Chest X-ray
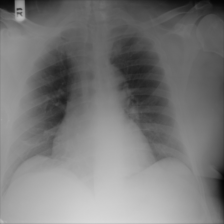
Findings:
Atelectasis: negative
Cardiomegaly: negative
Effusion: negative
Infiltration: negative
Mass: negative
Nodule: negative
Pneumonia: negative
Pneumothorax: negative
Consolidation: negative
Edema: negative
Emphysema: negative
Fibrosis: negative
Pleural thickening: negative
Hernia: negative